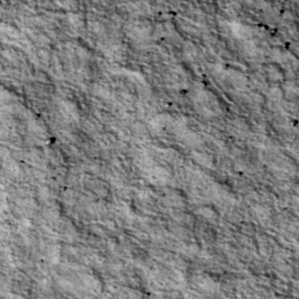
Label: non_frost